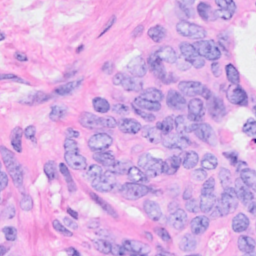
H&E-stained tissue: Breast